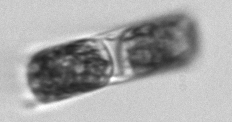
Label: Hemiaulus